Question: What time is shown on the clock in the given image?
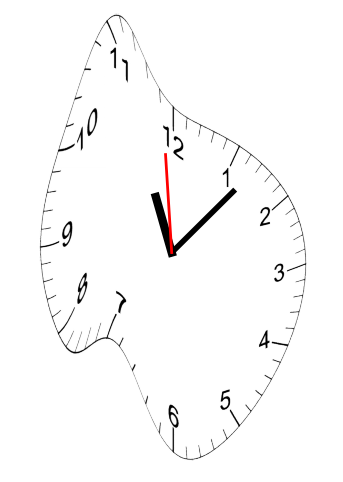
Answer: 11:06:59